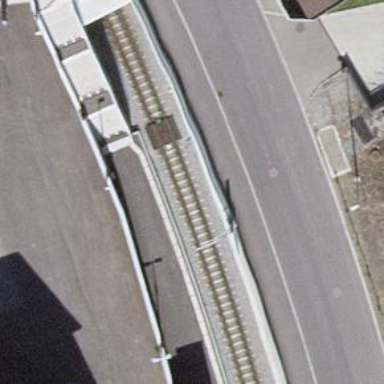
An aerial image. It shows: Public transport station located at railway halt.